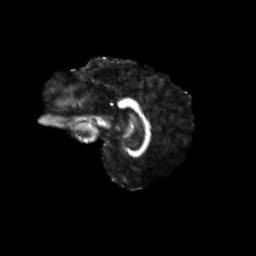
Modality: FA
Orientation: sagittal
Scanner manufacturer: siemens
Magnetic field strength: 3 T
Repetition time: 9.2 s
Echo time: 0.084 s